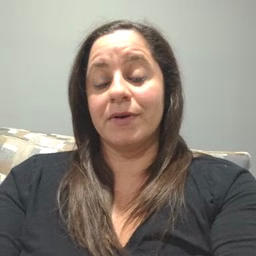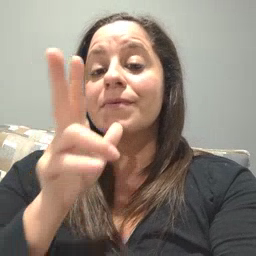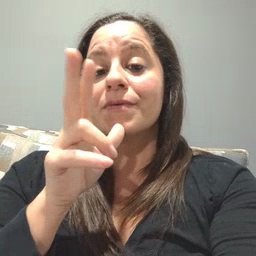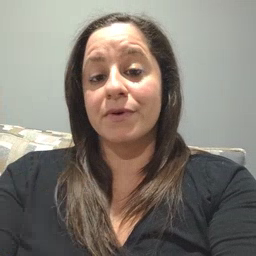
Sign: hen